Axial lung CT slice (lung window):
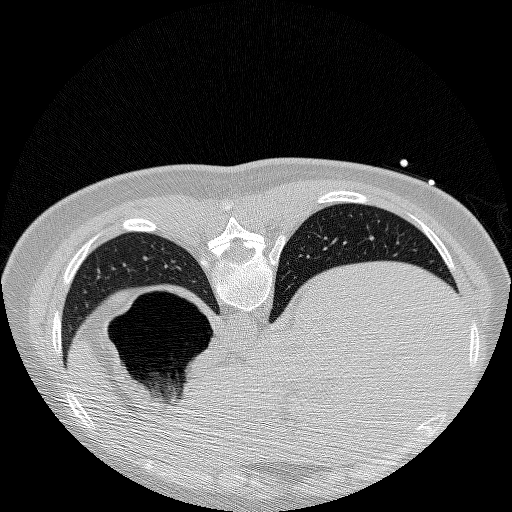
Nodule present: no